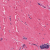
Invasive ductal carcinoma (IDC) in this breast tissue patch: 0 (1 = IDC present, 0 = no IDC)